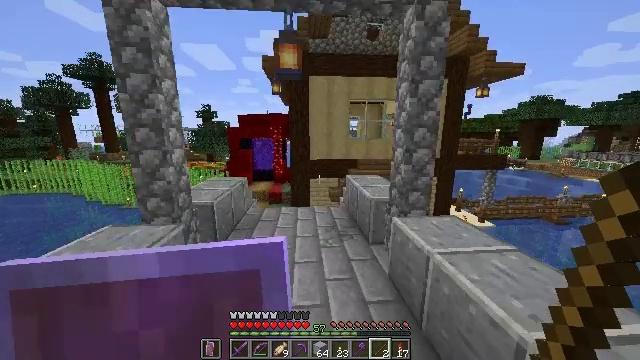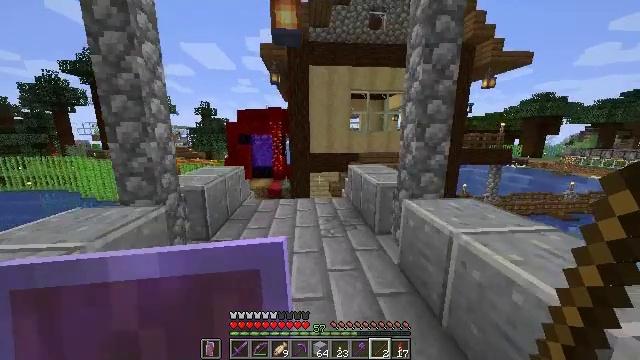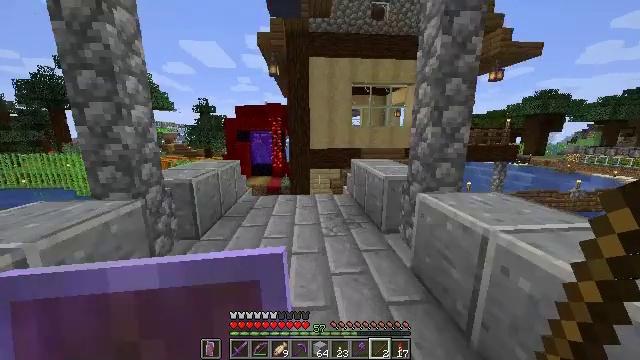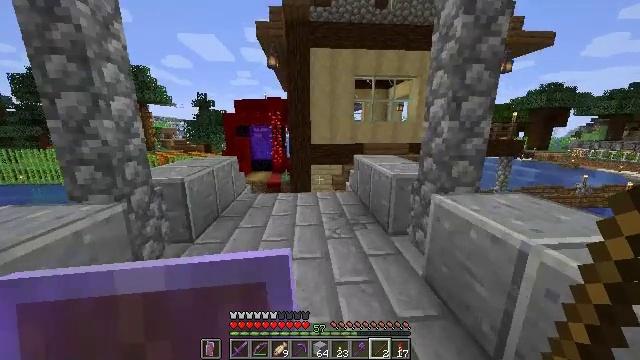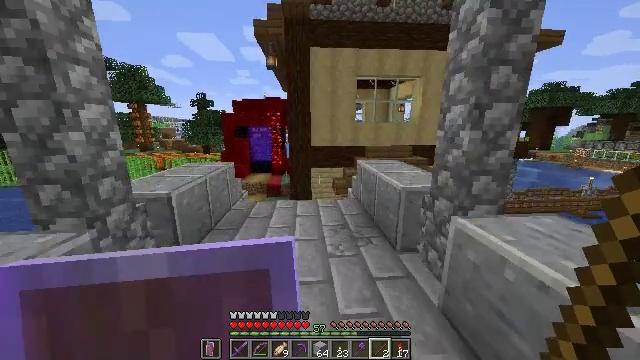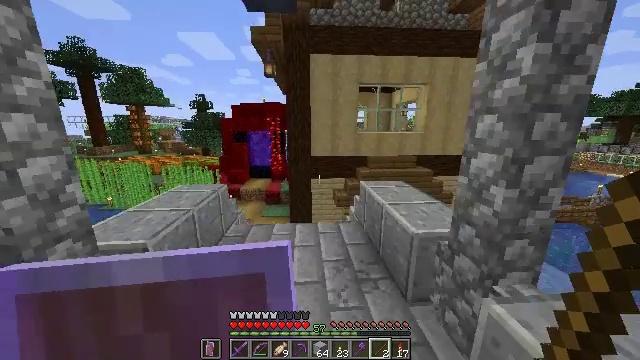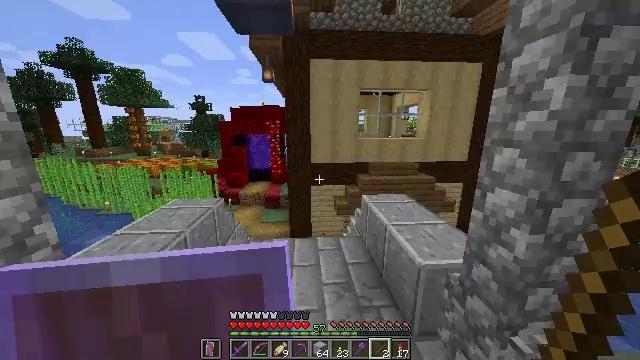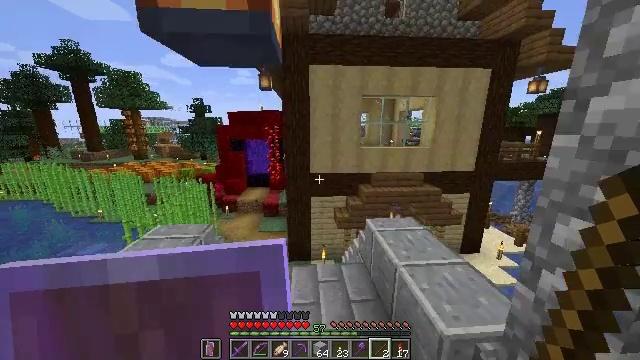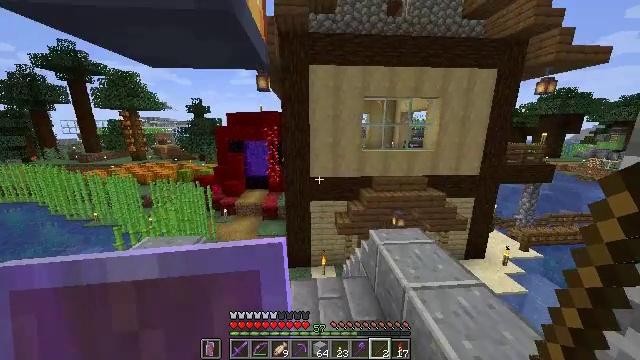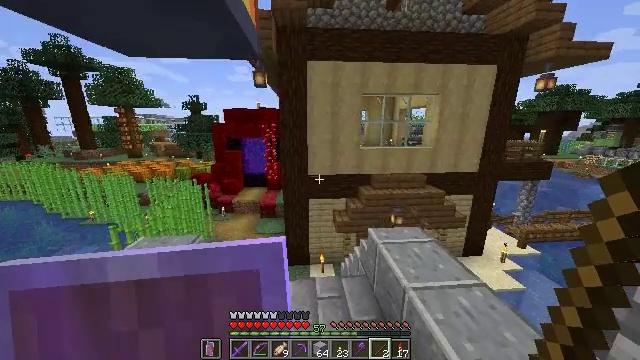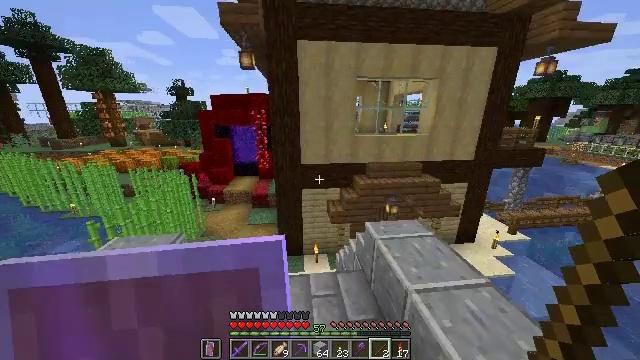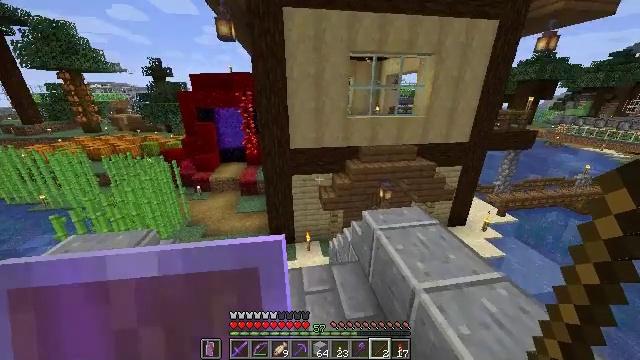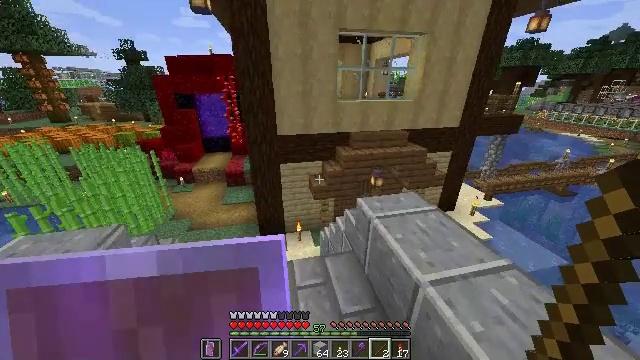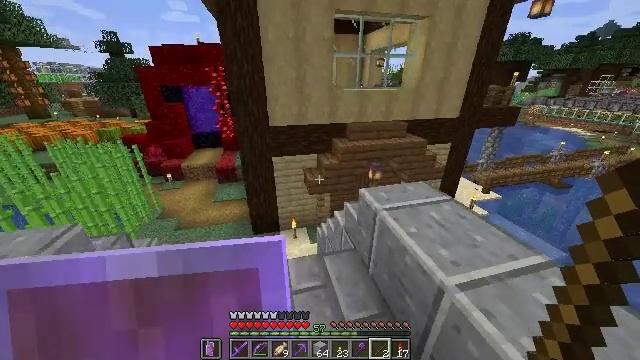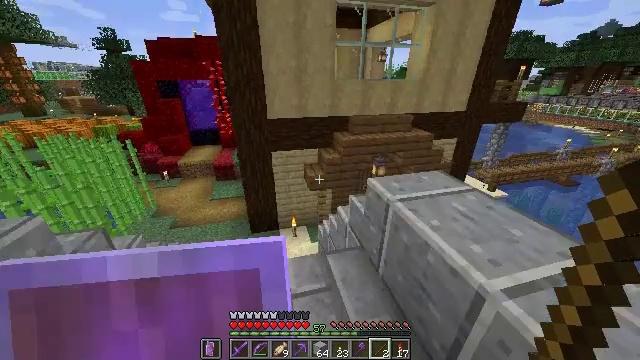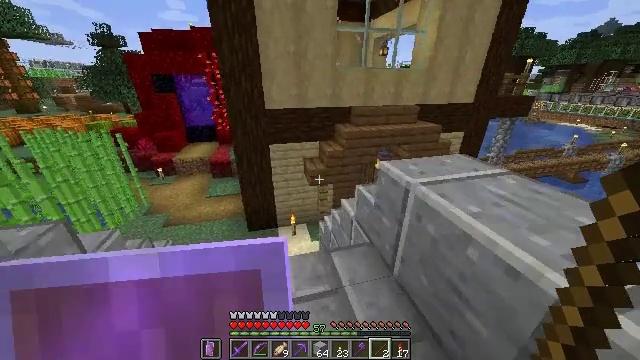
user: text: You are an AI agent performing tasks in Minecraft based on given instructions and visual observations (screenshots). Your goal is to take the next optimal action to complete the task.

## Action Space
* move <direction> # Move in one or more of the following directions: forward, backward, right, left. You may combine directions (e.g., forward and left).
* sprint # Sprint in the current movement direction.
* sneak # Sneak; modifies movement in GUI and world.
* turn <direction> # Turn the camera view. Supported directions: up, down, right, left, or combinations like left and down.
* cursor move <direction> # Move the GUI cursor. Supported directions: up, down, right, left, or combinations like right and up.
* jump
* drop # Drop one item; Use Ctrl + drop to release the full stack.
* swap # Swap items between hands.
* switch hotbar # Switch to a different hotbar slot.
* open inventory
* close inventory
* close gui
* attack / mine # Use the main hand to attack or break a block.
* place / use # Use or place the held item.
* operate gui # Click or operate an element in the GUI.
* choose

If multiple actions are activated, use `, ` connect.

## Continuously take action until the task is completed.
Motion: motion action
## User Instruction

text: Break the brown shulker box to pick it up.
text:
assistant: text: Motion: move forward, sprint
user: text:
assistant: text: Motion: move forward, sprint
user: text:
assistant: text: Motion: move forward, sprint, turn down
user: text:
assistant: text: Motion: move forward, sprint, jump
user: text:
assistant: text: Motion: move forward, sprint, jump
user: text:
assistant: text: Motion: move forward, sprint, jump
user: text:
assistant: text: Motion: move forward, sprint, jump
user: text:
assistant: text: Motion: move forward, sprint, jump
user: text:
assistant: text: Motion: move forward, sprint
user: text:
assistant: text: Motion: move forward, sprint, turn right and down
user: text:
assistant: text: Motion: move forward, sprint, turn right and down
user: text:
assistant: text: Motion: move forward, sprint, turn right and down
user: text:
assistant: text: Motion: move forward, sprint, turn right
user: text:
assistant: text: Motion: move forward, sprint
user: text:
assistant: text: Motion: move forward, sprint, jump
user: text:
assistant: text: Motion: move forward, sprint, jump
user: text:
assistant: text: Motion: move forward, sprint, jump
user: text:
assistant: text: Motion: move forward, sprint, turn right and down, jump
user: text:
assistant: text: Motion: move forward, sprint, turn right and down, jump
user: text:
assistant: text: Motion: move forward, sprint, turn right and down
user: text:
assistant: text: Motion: move forward, sprint, turn right and down
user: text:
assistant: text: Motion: move forward, sprint, turn right and down
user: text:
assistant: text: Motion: move forward, sprint, turn right and down
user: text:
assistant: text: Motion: move forward, sprint, turn right and down
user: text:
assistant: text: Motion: move forward, sprint
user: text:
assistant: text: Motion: move forward, sprint
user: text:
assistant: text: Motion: move forward, sprint
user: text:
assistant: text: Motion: move forward, sprint, turn down
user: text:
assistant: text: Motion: move forward, sprint
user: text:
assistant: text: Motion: move forward, sprint